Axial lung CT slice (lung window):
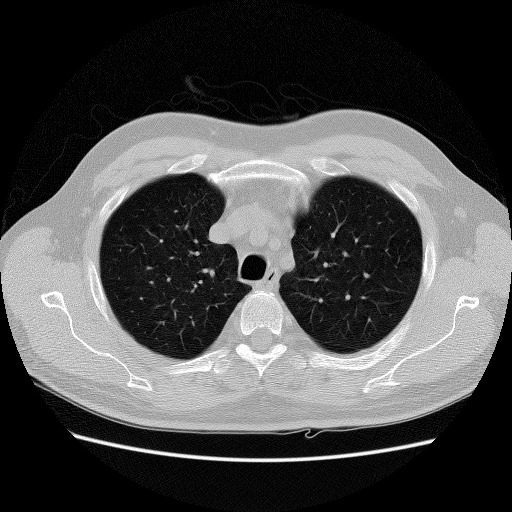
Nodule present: no